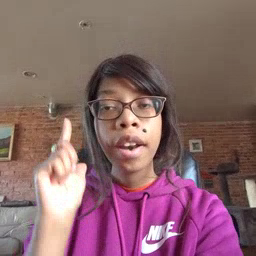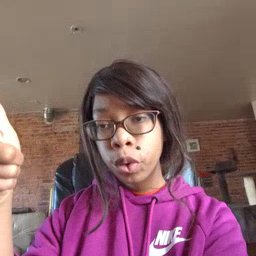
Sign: later